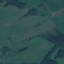
Land use / land cover: Pasture